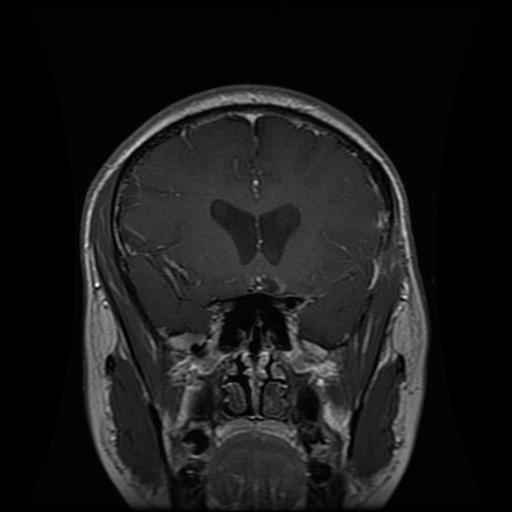
Label: glioma